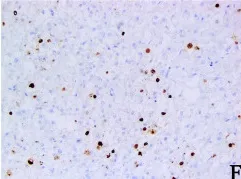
Immunohistochemical staining of primary tumors.
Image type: pathology (immunostaining)